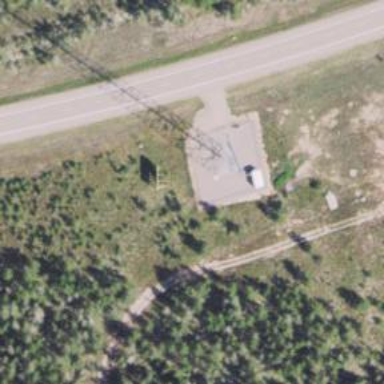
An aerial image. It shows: Mast tower used for communication.